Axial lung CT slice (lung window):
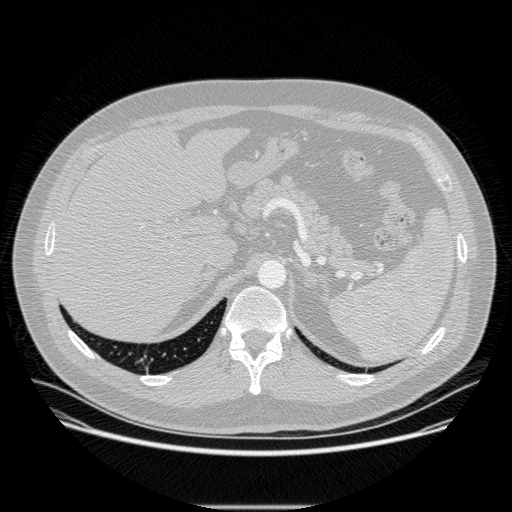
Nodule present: no